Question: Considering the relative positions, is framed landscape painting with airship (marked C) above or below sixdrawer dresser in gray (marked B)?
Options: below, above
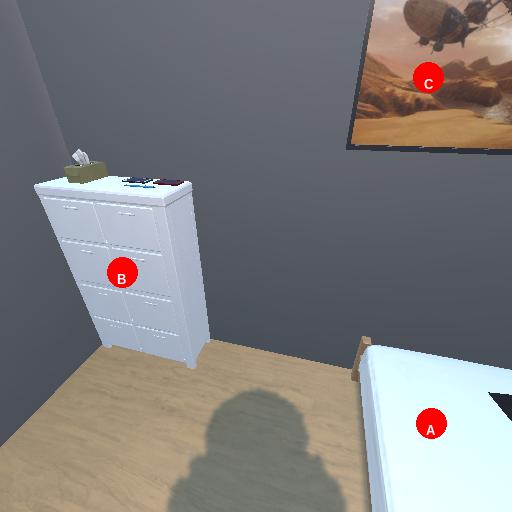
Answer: below